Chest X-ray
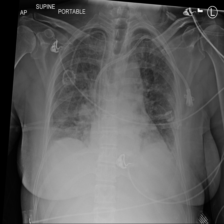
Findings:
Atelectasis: negative
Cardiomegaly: negative
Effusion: negative
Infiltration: positive
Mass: negative
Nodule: negative
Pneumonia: negative
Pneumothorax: negative
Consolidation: negative
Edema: negative
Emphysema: negative
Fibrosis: negative
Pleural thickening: negative
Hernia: negative